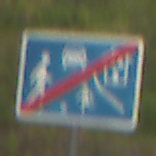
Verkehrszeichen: EndeVerkehrsberuhigterBereich
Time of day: MorningAfternoon
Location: Outdoor (Nature)
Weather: Overcast
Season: NotSpecified
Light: Natural